Question: I did not use to work with weblogic before, but I have to do it now. I use Intellij Idea and I have configuration file for weblogic written by another person.
But Idea does not work well with it as you can see on the picture below. Deploying does not work too with exception:
'''
DeploymentException: java.lang.NoSuchMethodException: com.google.common.base.internal.Finalizer.startFinalizer
'''
What might be the problem?

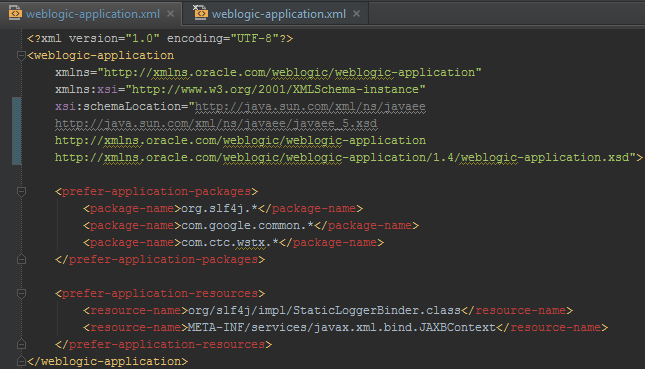
Answer: Ok seems like I have found solution. I had to add those schemas to Idea settings.
You can also do this by pressing Alt+Enter